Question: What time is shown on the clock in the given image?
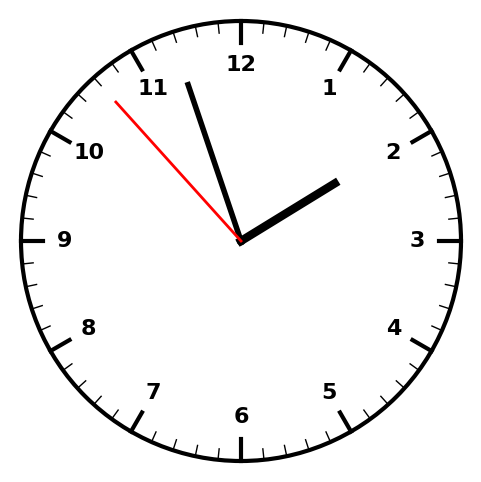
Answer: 01:56:53